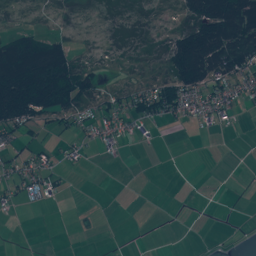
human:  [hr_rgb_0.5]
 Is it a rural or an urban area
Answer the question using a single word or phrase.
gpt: urban

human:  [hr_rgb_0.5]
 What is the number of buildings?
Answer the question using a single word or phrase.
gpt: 783

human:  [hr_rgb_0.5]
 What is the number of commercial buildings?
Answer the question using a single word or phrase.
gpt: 17

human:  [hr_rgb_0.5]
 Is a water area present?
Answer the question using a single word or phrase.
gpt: yes

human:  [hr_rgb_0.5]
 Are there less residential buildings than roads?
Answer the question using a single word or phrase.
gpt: no

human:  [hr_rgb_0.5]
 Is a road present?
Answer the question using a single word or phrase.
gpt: yes

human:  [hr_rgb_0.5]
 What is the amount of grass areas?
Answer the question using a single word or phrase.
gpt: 250

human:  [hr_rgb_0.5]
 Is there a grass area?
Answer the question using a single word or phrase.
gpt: yes

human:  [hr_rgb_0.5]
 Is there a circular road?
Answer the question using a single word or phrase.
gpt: no

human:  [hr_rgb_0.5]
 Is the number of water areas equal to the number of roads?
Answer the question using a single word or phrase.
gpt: no

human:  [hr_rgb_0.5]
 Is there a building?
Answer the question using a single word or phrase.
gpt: yes

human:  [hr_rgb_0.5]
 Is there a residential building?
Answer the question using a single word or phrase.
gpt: yes

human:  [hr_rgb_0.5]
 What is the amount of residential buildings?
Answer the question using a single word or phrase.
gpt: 759

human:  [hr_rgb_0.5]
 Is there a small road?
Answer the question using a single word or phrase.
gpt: yes

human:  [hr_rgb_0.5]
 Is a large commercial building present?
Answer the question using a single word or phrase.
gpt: no

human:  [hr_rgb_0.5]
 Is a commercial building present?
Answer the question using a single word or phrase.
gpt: yes

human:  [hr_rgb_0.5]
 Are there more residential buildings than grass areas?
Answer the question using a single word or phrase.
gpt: yes

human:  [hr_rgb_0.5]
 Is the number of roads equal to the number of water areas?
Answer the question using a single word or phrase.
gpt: no

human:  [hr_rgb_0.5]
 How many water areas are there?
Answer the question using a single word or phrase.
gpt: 22

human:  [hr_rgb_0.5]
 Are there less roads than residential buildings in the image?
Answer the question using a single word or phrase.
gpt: yes

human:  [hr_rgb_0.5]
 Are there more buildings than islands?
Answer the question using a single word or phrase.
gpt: yes

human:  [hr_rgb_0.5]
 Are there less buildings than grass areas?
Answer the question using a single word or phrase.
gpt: no

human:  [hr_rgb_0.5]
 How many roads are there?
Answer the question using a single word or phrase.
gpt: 303

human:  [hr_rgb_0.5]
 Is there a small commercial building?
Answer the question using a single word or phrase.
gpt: yes

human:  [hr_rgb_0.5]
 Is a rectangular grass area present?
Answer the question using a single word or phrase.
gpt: yes

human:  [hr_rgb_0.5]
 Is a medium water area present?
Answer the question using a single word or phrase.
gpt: yes

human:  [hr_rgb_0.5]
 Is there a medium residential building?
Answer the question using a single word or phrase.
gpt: yes

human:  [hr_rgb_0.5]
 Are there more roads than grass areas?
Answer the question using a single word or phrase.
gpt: yes

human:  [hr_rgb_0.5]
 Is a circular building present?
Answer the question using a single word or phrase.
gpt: yes

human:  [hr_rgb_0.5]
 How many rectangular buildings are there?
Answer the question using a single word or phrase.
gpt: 451

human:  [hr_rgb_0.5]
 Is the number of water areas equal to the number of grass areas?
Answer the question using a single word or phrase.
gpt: no

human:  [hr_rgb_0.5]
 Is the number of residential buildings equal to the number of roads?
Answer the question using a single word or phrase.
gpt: no

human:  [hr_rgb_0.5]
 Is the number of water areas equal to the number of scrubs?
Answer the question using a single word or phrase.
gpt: no

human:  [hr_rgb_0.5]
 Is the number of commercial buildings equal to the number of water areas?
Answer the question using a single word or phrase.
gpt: no

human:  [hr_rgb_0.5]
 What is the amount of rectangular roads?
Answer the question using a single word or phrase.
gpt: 0

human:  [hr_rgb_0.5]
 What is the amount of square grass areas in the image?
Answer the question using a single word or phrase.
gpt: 0

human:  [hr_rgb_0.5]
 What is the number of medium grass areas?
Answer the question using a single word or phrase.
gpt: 26

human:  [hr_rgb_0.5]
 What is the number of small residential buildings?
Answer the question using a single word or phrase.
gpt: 755

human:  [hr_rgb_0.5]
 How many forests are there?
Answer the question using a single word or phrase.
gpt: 33

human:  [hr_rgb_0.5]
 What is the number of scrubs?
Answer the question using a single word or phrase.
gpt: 19

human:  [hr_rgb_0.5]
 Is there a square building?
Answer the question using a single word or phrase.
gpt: yes

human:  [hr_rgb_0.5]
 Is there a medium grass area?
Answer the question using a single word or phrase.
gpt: yes

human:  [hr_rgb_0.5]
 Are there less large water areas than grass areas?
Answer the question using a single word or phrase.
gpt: yes

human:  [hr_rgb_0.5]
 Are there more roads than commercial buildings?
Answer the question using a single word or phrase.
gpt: yes

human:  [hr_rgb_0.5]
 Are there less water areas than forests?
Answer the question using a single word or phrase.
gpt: yes

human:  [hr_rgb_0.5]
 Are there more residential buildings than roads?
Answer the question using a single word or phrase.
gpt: yes

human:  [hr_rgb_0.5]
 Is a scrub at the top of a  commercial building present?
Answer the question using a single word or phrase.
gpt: yes

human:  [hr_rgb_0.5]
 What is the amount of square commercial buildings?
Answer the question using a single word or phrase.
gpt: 0

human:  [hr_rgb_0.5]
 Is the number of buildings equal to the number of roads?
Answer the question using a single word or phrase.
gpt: no

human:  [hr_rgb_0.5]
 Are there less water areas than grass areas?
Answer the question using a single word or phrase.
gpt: yes

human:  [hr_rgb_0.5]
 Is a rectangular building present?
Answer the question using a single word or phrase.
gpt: yes

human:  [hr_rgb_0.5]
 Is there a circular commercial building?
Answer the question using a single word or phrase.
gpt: no

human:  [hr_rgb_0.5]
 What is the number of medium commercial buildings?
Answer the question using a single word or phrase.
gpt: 2

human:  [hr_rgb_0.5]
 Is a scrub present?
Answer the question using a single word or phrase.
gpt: yes

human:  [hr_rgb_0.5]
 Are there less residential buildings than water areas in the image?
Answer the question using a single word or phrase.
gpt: no

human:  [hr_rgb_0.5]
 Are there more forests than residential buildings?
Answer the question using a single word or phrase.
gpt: no

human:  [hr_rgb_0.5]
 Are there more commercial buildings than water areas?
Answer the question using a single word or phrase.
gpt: no

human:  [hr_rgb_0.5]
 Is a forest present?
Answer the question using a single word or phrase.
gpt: yes

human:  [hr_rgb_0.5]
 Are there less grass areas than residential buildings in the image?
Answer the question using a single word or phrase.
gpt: yes

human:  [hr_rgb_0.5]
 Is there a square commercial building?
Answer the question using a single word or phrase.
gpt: no

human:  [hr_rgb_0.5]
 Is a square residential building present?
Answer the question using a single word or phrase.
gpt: yes

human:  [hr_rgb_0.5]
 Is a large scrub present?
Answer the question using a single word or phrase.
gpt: yes

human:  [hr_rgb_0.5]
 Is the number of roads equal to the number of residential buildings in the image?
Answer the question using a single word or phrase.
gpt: no

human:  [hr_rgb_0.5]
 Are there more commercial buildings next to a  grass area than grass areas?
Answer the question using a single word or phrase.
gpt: no